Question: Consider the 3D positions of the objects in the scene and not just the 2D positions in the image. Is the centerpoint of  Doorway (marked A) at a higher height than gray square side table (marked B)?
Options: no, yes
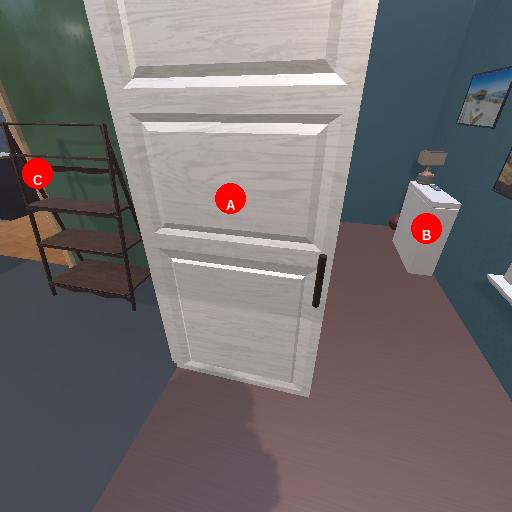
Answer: no